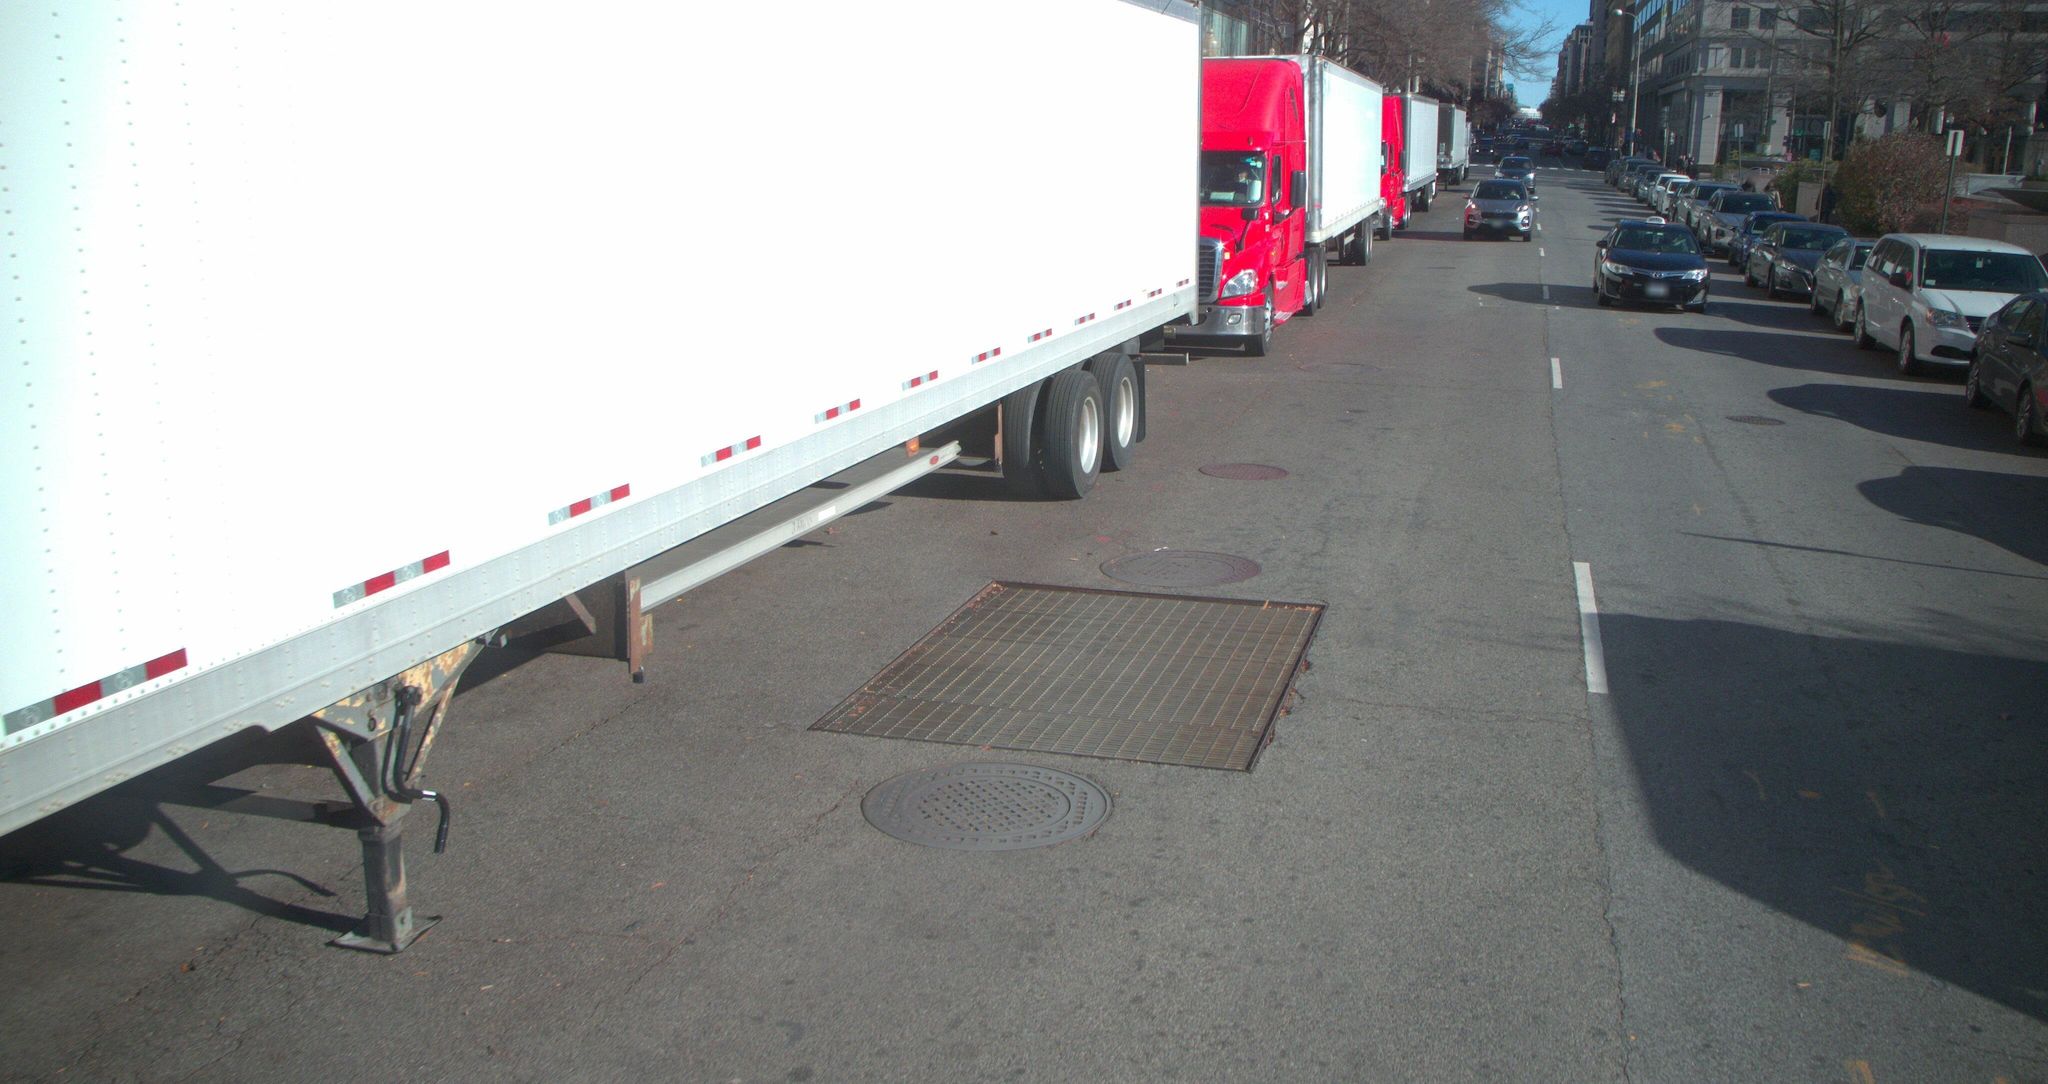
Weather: clear
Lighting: day
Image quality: good
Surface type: walking surface
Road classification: tertiary
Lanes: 2
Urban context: urban centre
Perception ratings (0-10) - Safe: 1.29, Lively: 1.42, Beautiful: 1.28, Boring: 7.98, Depressing: 6.6, Wealthy: 1.7